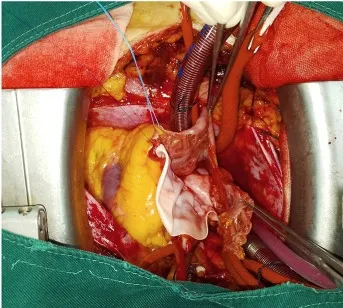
The surgical view of the mass. The mass was found to originate from the interatrial septum after exposing the right atrium.
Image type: medical_photograph (other_medical_photograph)